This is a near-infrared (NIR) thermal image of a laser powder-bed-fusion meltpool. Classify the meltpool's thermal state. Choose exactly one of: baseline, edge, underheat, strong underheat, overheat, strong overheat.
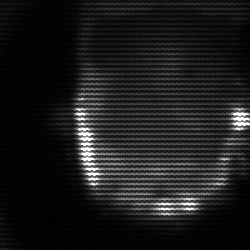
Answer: baseline